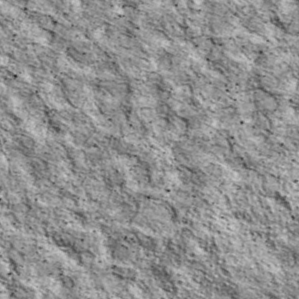
Label: non_frost